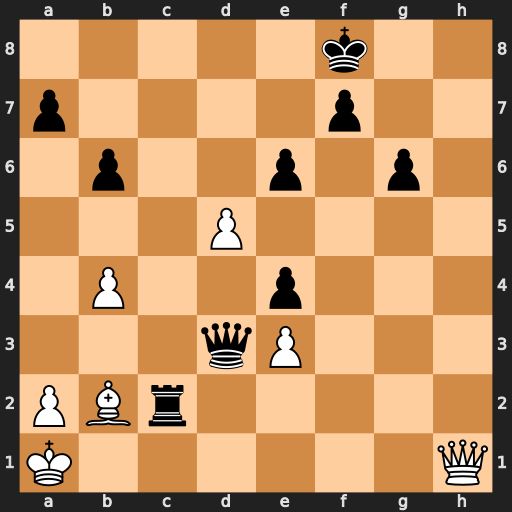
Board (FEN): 5k2/p4p2/1p2p1p1/3P4/1P2p3/3qP3/PBr5/K6Q
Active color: w
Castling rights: -
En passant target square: -
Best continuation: Qh8+ Ke7 Bf6+ Kd6 Qd8#